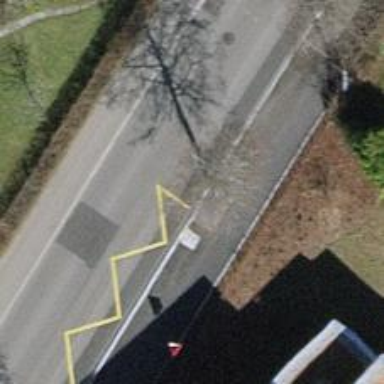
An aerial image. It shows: Tertiary road with asphalt surface and sidewalks on both sides. The road has trolley wires.